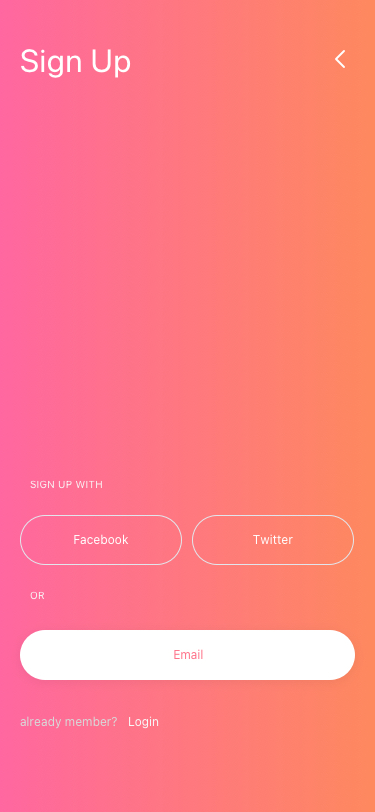
Text in this UI design:
already member?
Login
OR
SIGN UP WITH
Sign Up